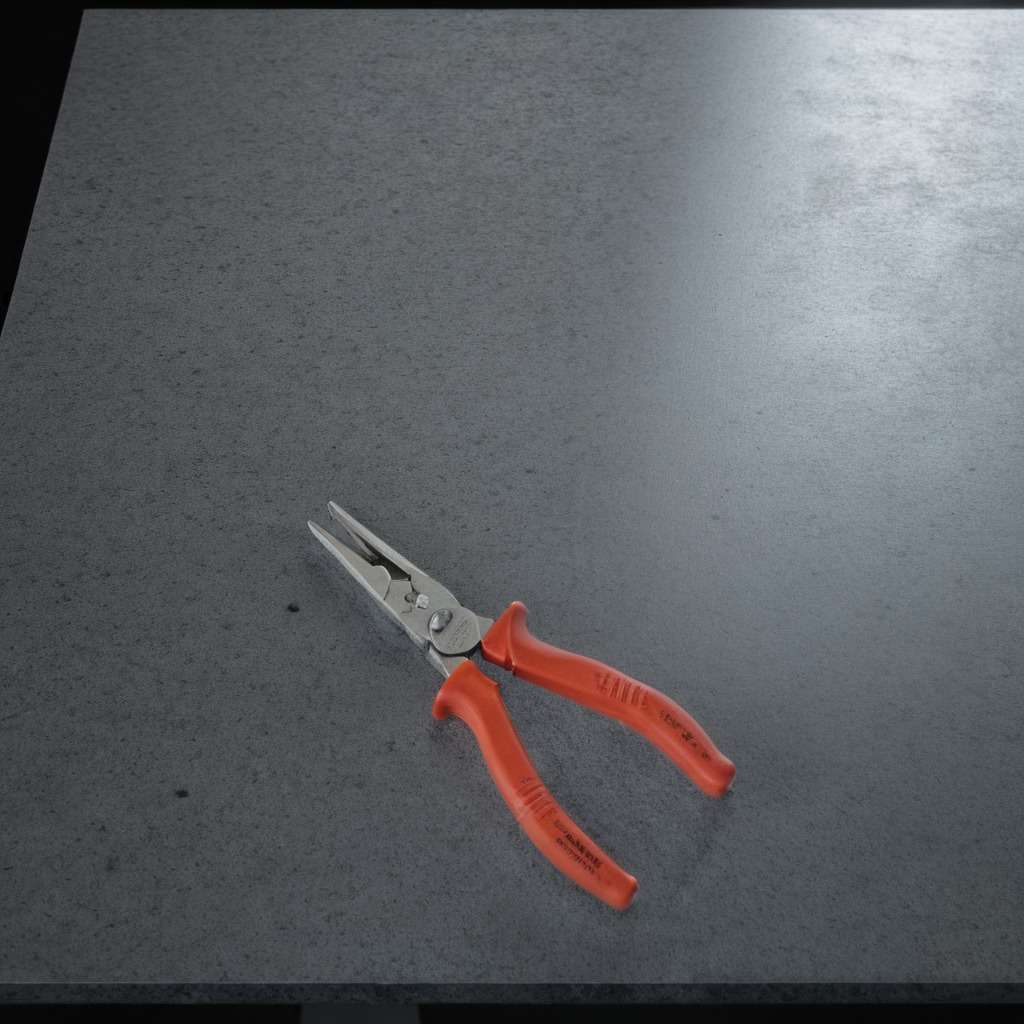
A plier lying on a clean granite table inside a workshop at night dim ambient light soft shadows worn but